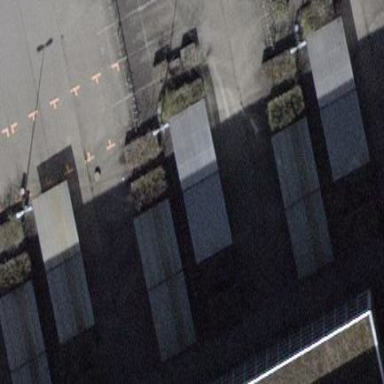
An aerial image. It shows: Bicycle parking facility.